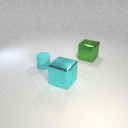
small cyan rubber cylinder to the left of large cyan metal cube